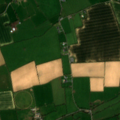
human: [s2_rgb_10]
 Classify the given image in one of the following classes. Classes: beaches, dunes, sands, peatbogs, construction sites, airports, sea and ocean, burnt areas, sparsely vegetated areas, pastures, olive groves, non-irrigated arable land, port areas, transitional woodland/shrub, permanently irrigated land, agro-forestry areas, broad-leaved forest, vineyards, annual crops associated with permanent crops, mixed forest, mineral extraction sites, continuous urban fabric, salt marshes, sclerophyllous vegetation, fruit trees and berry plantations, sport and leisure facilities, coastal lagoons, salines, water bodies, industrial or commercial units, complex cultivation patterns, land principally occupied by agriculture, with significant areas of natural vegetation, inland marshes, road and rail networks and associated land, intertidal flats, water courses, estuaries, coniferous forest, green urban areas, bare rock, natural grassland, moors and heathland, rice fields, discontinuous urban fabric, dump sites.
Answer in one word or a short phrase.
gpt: non-irrigated arable land, pastures